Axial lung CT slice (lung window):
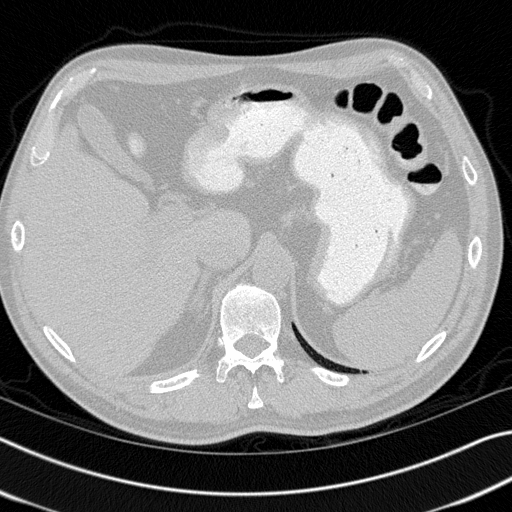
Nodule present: no